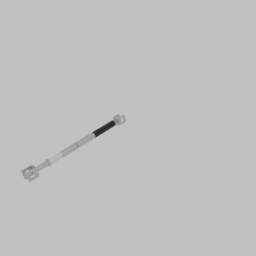
Label: mechanical